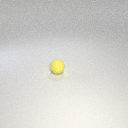
small yellow rubber sphere